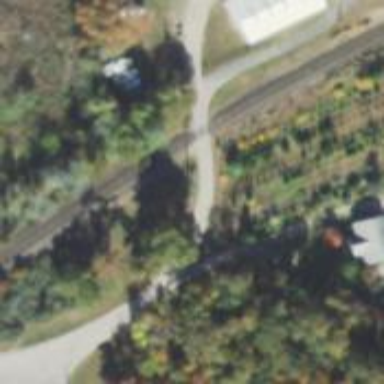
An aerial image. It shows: Level crossing along the railway.